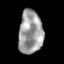
Tissue: skin
Cell type: Epithelial cells
Senescence score: 0.2645
Nuclear area (px): 1025
Mean DAPI intensity: 157.895